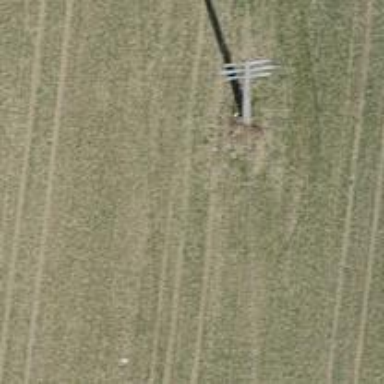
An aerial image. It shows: Concrete power pole.